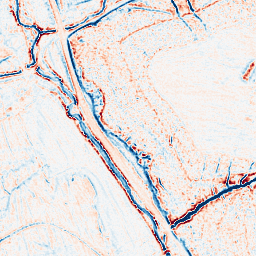
Category: multiscale
Decomposition family: dog_multiscale
Decomposition parameters: sigma_ratio: 1.4
n_scales: 3
base_sigma: 0.5
Upsampling method: linear_exact
Upsampling parameters: scale: 4
Upsampling scale: 4